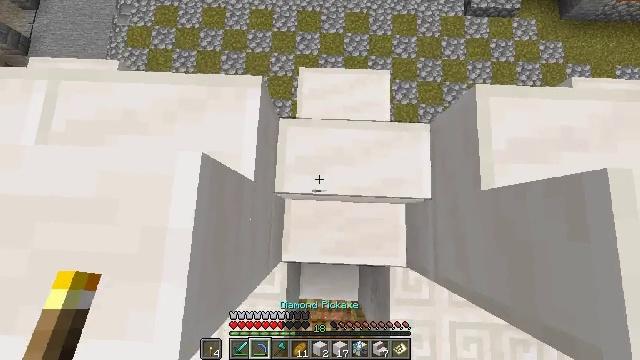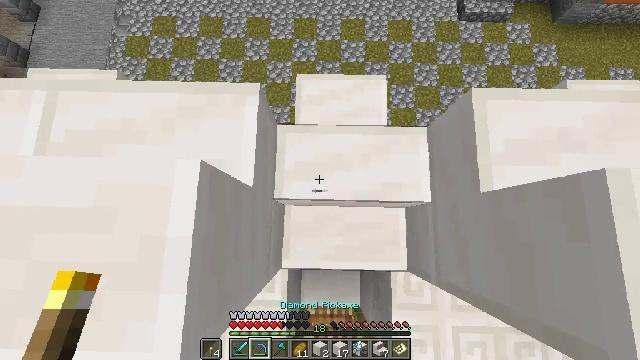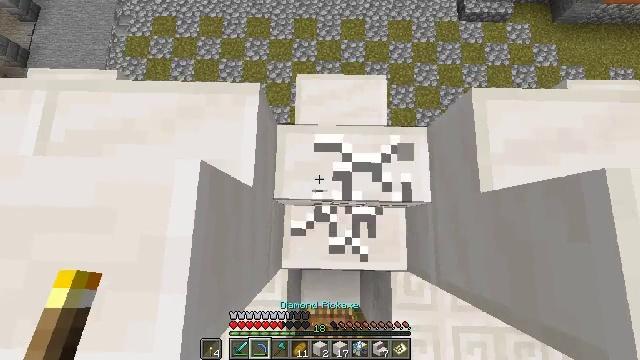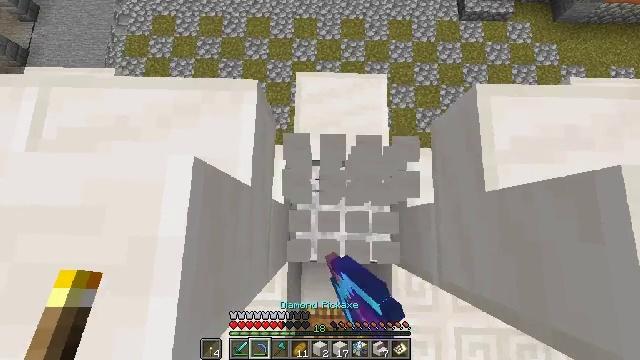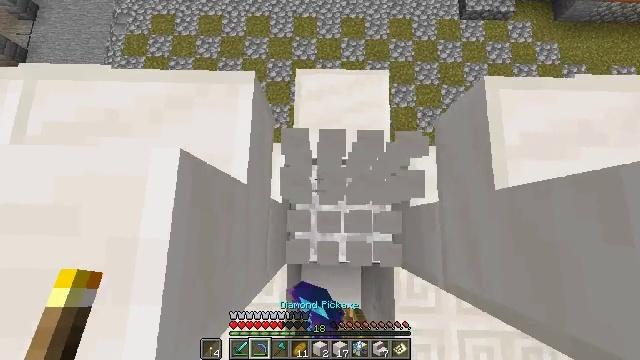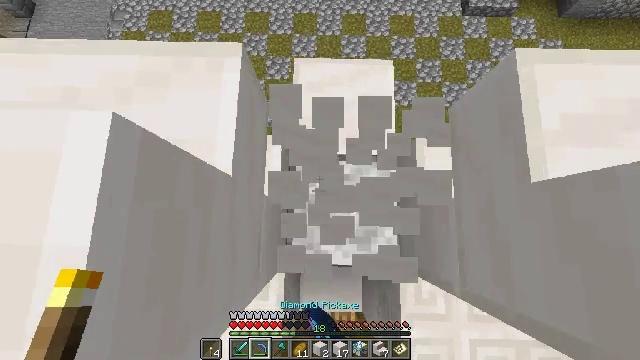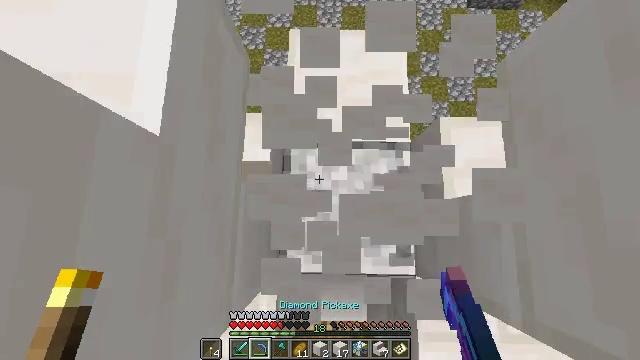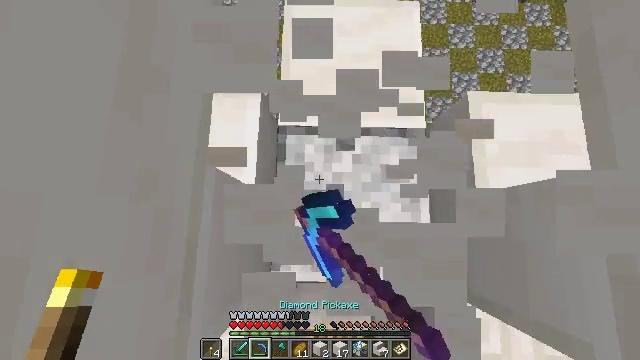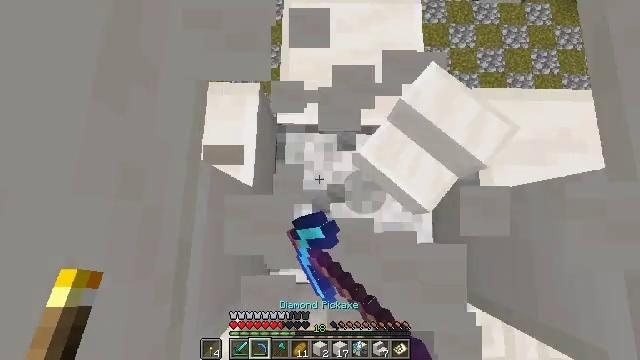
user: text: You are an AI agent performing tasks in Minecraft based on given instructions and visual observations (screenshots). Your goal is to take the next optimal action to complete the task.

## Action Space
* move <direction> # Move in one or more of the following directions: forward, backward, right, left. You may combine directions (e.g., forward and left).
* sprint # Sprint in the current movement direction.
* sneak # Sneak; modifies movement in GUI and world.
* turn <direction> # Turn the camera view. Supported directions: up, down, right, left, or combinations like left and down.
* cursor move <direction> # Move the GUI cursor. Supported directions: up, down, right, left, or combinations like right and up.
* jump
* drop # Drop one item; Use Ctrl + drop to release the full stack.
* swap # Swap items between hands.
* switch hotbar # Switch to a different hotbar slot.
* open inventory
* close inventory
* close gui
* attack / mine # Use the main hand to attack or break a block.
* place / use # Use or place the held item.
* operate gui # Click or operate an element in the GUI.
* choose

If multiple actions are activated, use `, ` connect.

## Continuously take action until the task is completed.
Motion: motion action
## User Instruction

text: Mine quartz stairs to recycle them.
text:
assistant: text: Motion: turn right and up
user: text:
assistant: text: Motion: attack / mine
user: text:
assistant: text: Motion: attack / mine
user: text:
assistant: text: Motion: attack / mine
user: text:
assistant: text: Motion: attack / mine
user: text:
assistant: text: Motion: attack / mine
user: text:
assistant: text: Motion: attack / mine
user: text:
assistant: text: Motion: attack / mine
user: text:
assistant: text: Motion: no_op